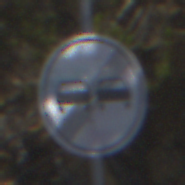
Verkehrszeichen: EndeUeberholverbot
Umgebung: Outdoor, RoadRail
Tageszeit: MorningAfternoon
Wetter: PartlyCloudy
Licht: Natural
Jahreszeit: NotSpecified
Kontrast: HighContrast